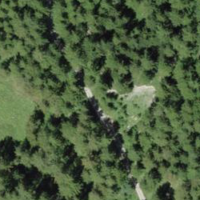
EUNIS habitat code: 44
Species observed at this site:
Eristalis pertinax